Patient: sex M, age 76
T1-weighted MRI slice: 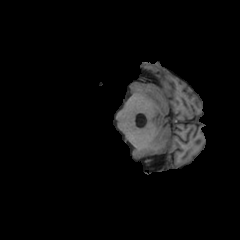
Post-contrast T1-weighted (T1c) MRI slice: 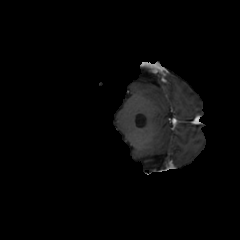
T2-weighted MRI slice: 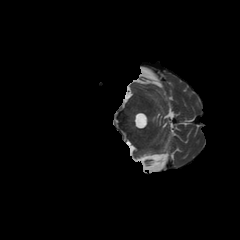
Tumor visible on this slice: no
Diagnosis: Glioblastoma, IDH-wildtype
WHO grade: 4